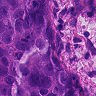
Metastatic tissue present: yes